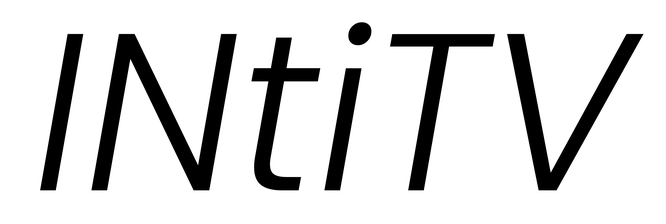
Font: Poppins-LightItalic